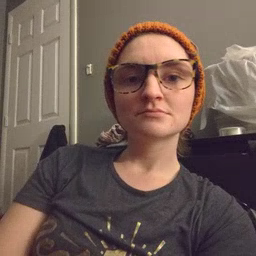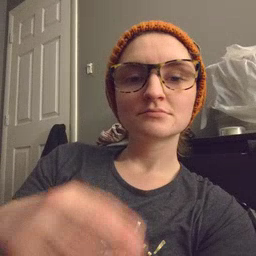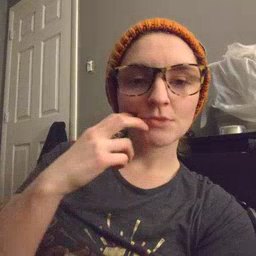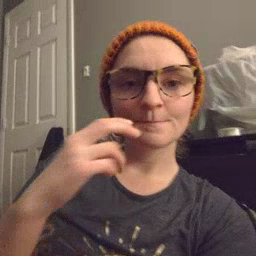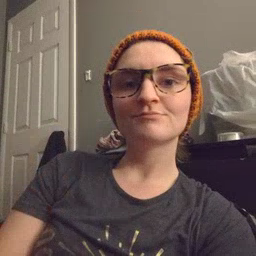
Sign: gum